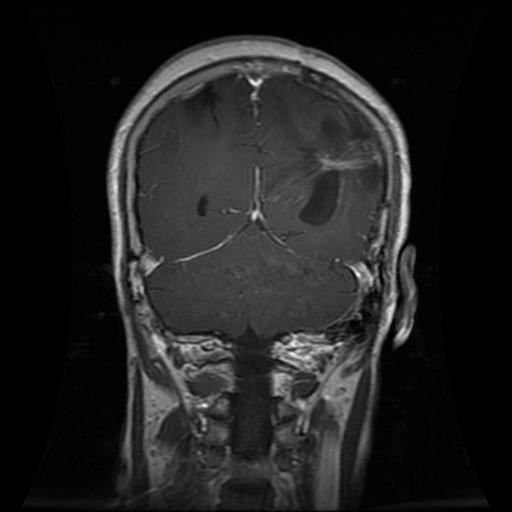
Label: glioma